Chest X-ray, PA view. Patient: 49 years old, sex F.
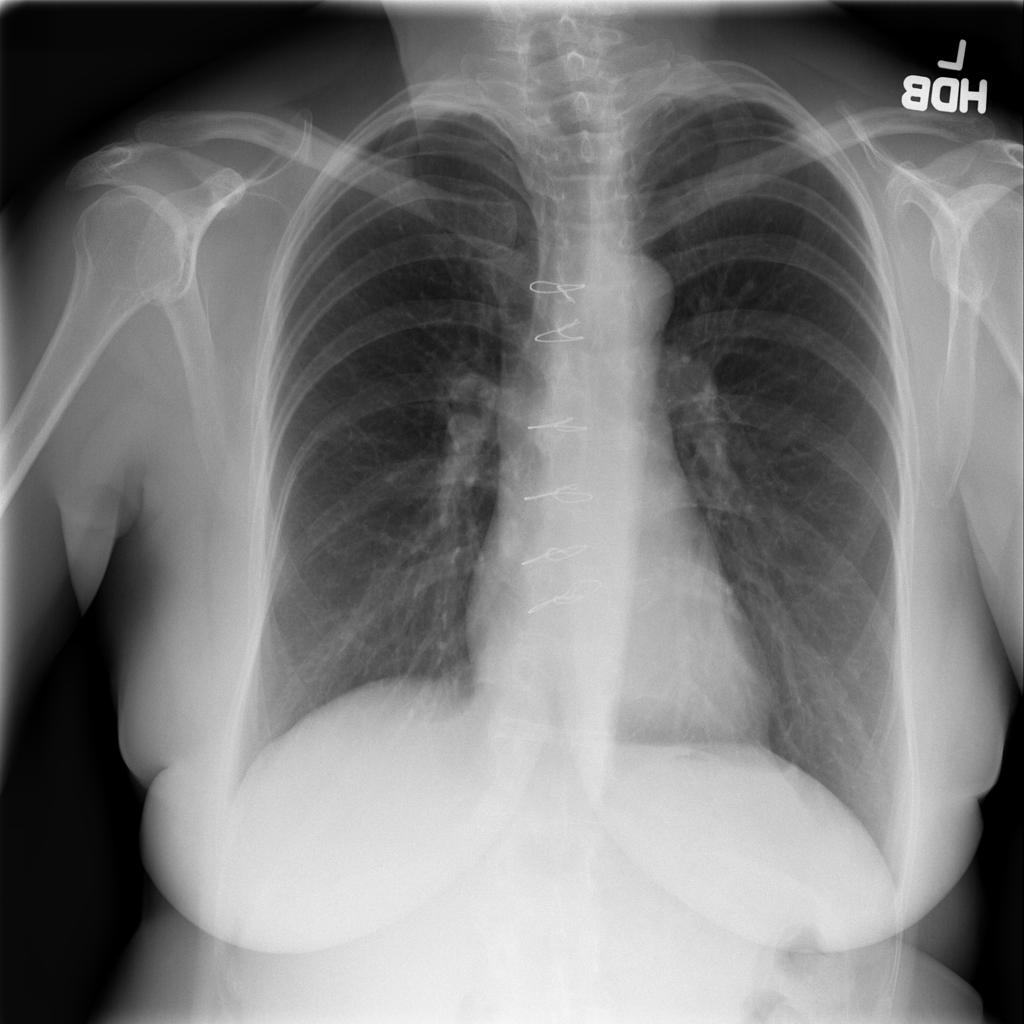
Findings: No Finding